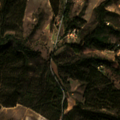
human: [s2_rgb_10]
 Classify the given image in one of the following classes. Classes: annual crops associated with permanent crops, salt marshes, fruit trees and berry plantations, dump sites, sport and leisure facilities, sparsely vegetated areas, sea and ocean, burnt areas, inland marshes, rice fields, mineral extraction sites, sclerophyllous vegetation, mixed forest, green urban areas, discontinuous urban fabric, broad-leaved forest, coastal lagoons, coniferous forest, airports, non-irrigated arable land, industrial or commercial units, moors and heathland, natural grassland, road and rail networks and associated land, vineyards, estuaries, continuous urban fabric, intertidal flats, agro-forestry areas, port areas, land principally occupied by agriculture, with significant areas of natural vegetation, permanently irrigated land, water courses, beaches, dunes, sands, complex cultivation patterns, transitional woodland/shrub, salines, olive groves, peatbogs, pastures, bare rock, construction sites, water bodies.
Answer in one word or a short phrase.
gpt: pastures, broad-leaved forest, transitional woodland/shrub